Field crop: maize
Growth stage: 2
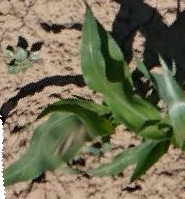
Species: maize